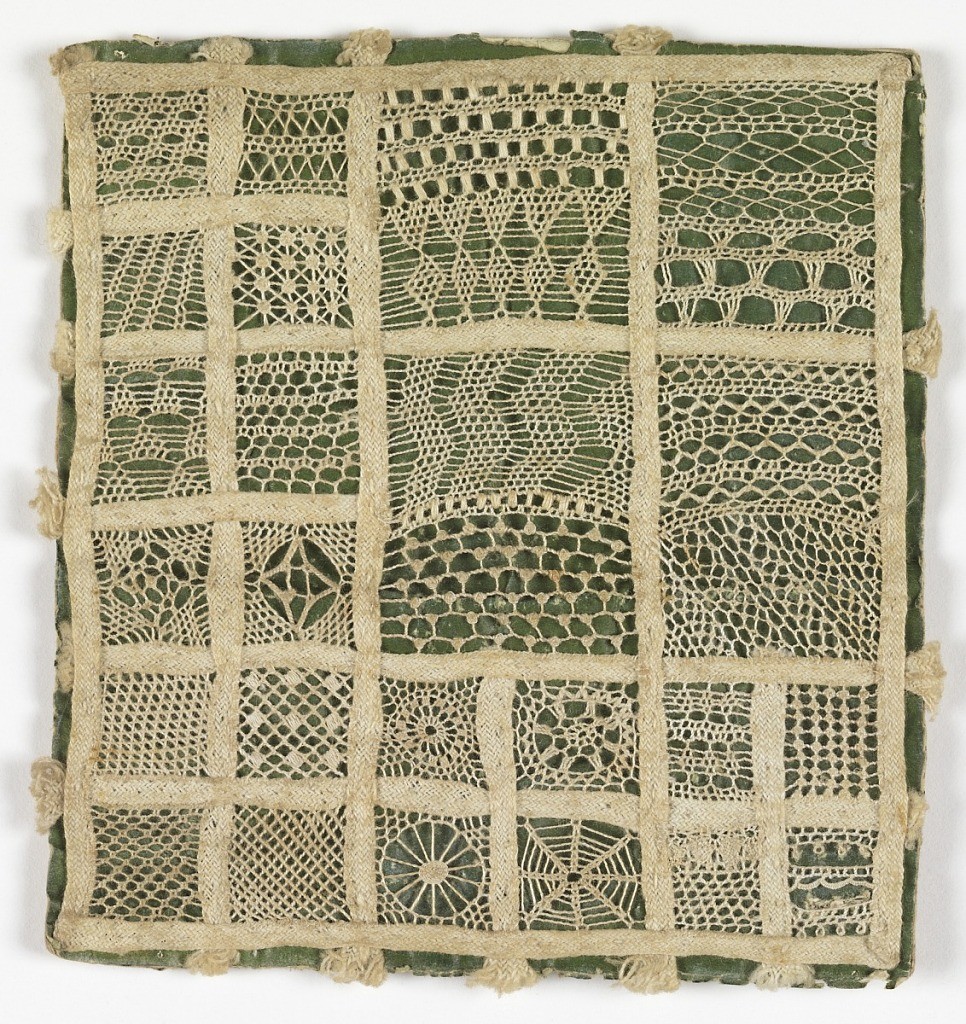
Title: Sampler
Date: late 19th century
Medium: cotton Technique: braided tape, needle lace fillings
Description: Braided tape sewn into grid formation, filled in with needlelace.